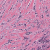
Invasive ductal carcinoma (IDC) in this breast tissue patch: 1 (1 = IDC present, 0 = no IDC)